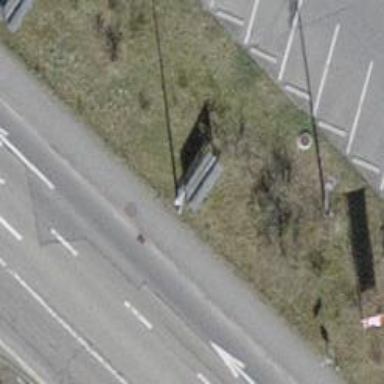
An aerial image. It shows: Billboard for advertisement.